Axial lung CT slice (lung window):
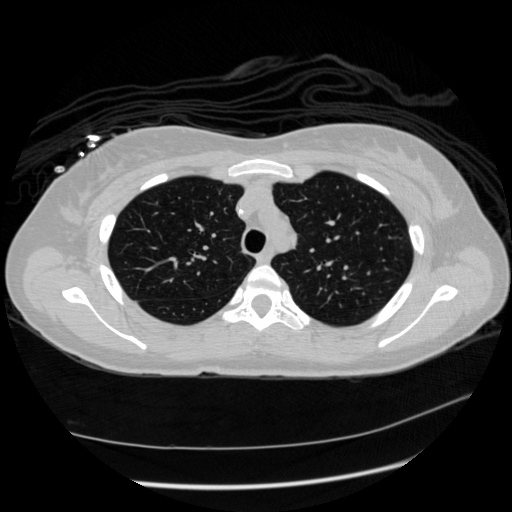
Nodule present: no